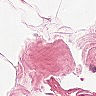
Metastatic tissue present: no